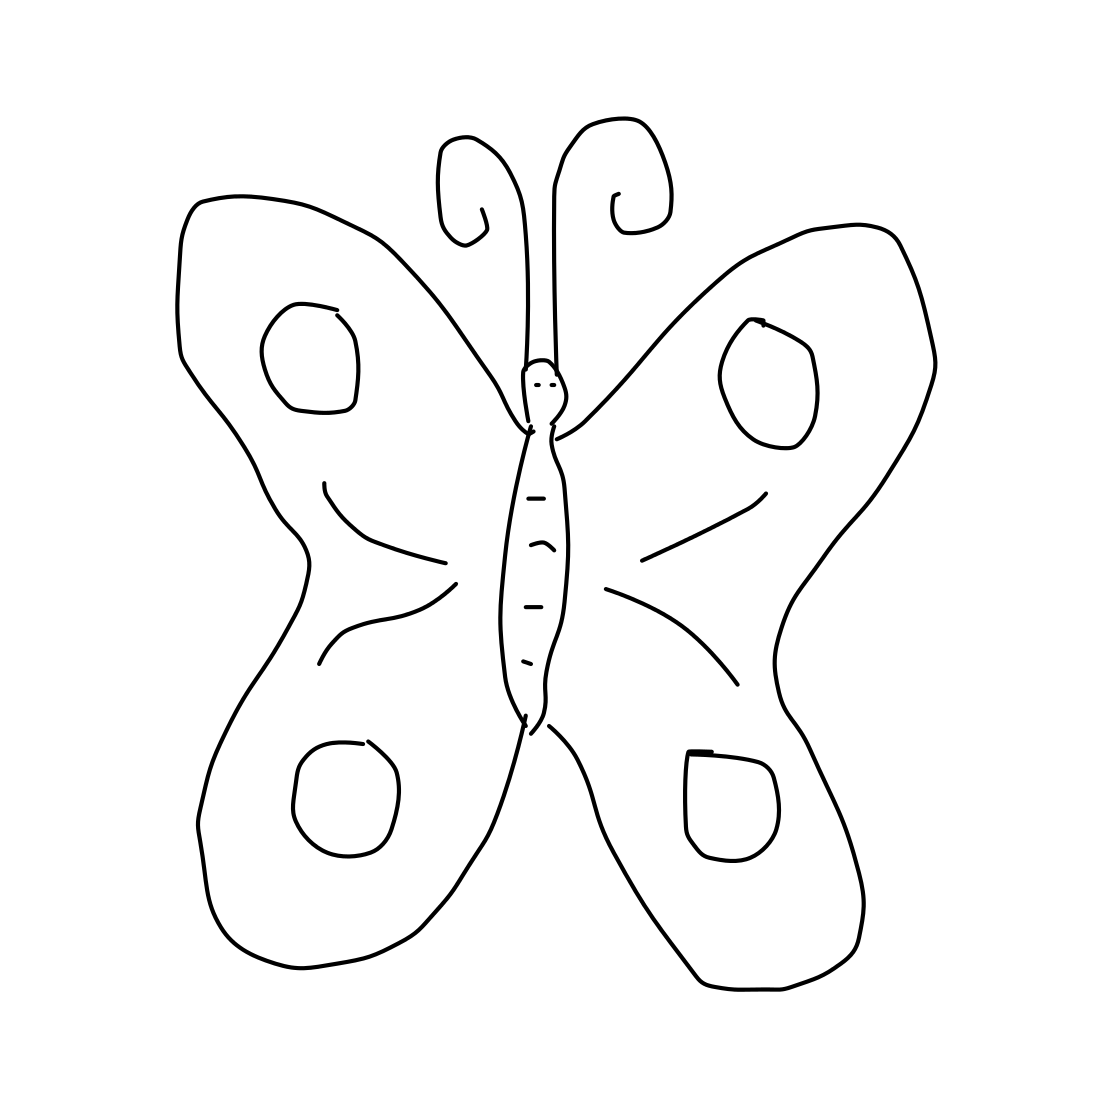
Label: butterfly